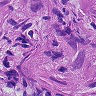
Metastatic tissue present: yes